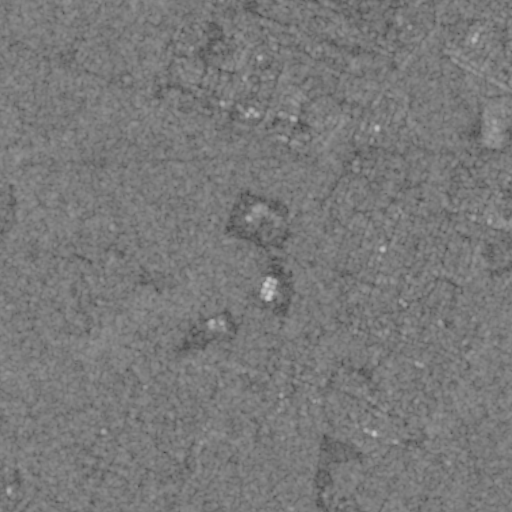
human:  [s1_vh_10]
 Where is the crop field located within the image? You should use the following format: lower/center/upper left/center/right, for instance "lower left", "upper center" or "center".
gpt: The crop field is located in the lower right of the image.
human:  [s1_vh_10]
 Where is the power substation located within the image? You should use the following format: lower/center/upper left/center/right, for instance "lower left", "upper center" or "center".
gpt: The power substation is located in the upper right of the image.
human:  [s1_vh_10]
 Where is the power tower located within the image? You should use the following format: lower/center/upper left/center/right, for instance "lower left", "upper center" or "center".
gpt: The power tower is located in the upper of the image.
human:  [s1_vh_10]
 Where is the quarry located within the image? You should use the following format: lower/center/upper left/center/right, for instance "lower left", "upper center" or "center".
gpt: The quarry is located in the center left of the image.
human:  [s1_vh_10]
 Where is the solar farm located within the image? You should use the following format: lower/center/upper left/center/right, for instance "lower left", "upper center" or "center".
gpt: The solar farm is located in the center of the image.
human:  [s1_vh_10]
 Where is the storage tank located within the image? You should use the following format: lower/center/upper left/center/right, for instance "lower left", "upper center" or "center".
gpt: The storage tank is located in the center of the image.
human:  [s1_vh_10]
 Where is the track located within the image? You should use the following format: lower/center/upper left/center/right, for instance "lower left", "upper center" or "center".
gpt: The track is located in the lower center of the image.
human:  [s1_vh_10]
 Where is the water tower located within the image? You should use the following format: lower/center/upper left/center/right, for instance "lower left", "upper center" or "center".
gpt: The water tower is located in the lower right of the image.
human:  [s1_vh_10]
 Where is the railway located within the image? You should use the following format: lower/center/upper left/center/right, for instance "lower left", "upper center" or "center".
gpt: The railway is located in the upper of the image.
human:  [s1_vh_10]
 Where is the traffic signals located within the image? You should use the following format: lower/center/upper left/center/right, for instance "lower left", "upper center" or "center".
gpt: The traffic signals is located in the lower right of the image.
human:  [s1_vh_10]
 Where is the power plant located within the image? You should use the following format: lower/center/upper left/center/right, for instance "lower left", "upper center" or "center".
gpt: There is no power plant in the image.

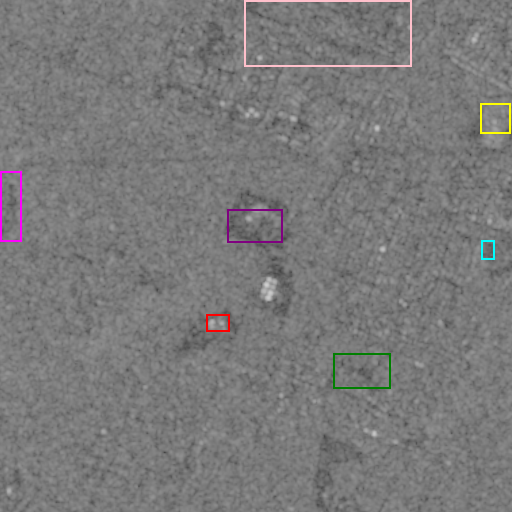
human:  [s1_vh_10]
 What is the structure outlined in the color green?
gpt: The structure outlined in green is a crop field.
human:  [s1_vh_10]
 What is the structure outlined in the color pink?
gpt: The structure outlined in pink is a park.
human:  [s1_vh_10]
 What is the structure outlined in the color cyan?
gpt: The structure outlined in cyan is a parking lot.
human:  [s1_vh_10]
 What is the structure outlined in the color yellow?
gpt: The structure outlined in yellow is a power substation.
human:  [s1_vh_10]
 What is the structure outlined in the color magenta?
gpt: The structure outlined in magenta is a quarry.
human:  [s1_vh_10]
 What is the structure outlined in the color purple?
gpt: The structure outlined in purple is a solar farm.
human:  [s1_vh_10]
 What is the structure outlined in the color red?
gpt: The structure outlined in red is a building.
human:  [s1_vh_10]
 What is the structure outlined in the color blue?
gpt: There is no blue outline.